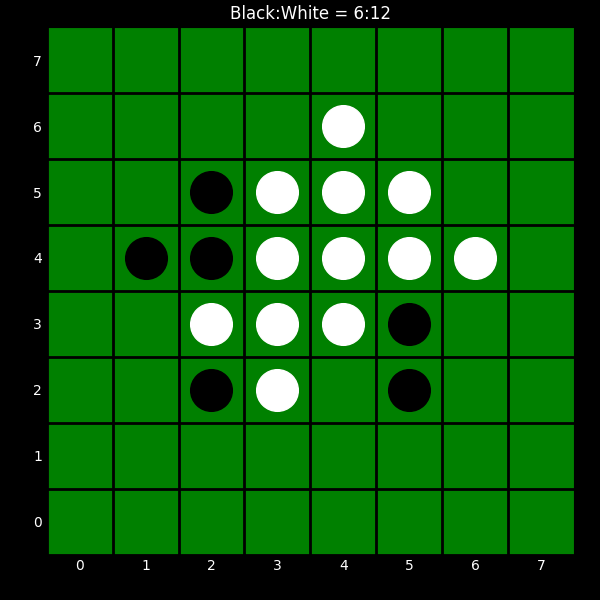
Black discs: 6
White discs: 12